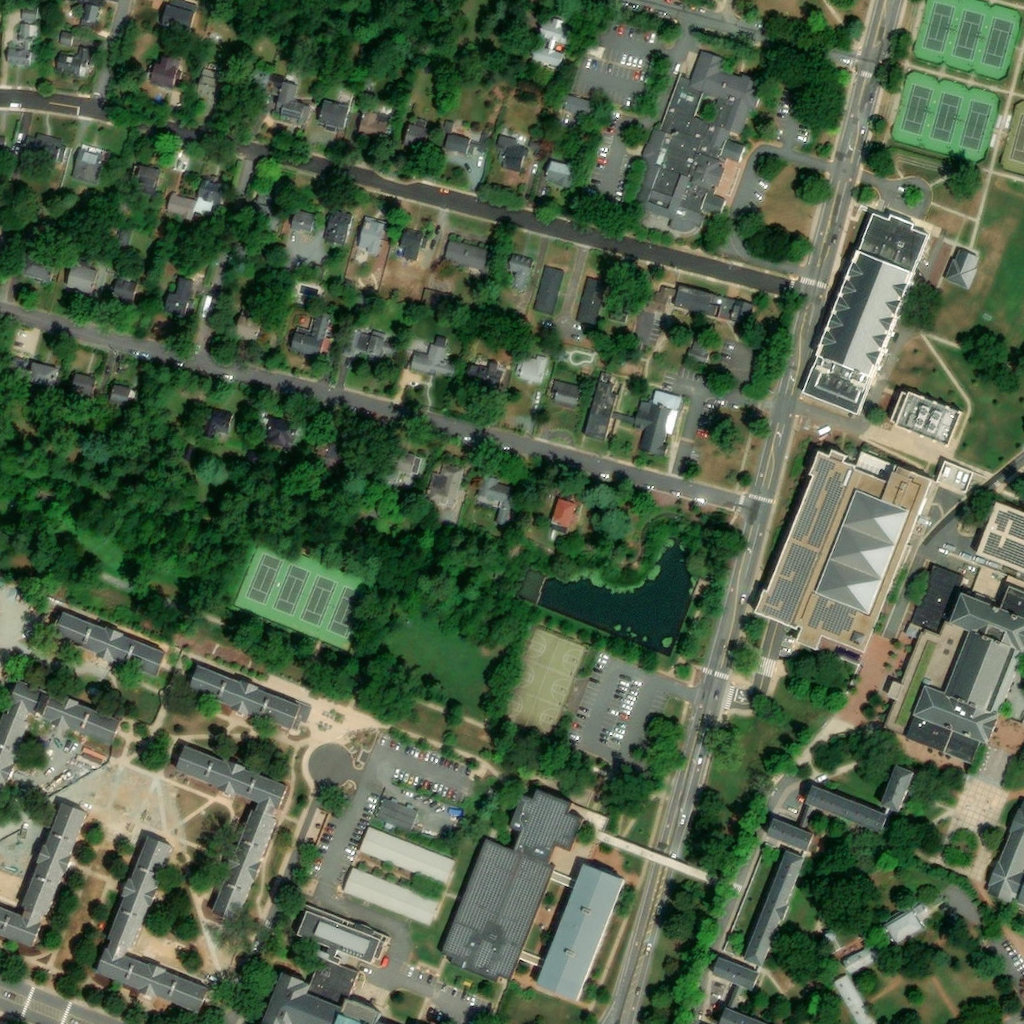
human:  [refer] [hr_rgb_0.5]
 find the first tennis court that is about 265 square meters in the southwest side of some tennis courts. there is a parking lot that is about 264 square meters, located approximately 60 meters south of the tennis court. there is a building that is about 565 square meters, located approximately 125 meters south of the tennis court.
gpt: <box>[[87, 8, 91, 13, 0]]</box>